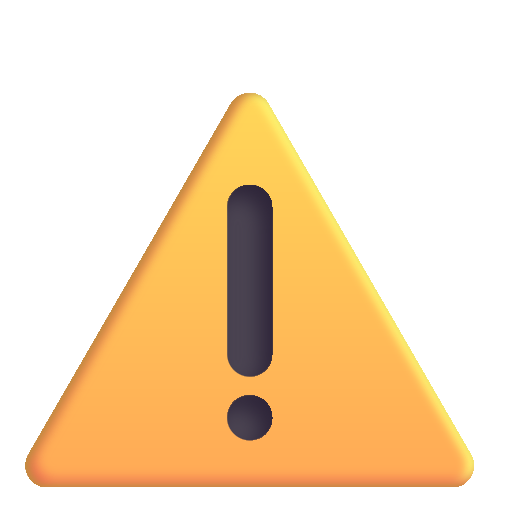
warning color